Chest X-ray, AP view. Patient: 70 years old, sex M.
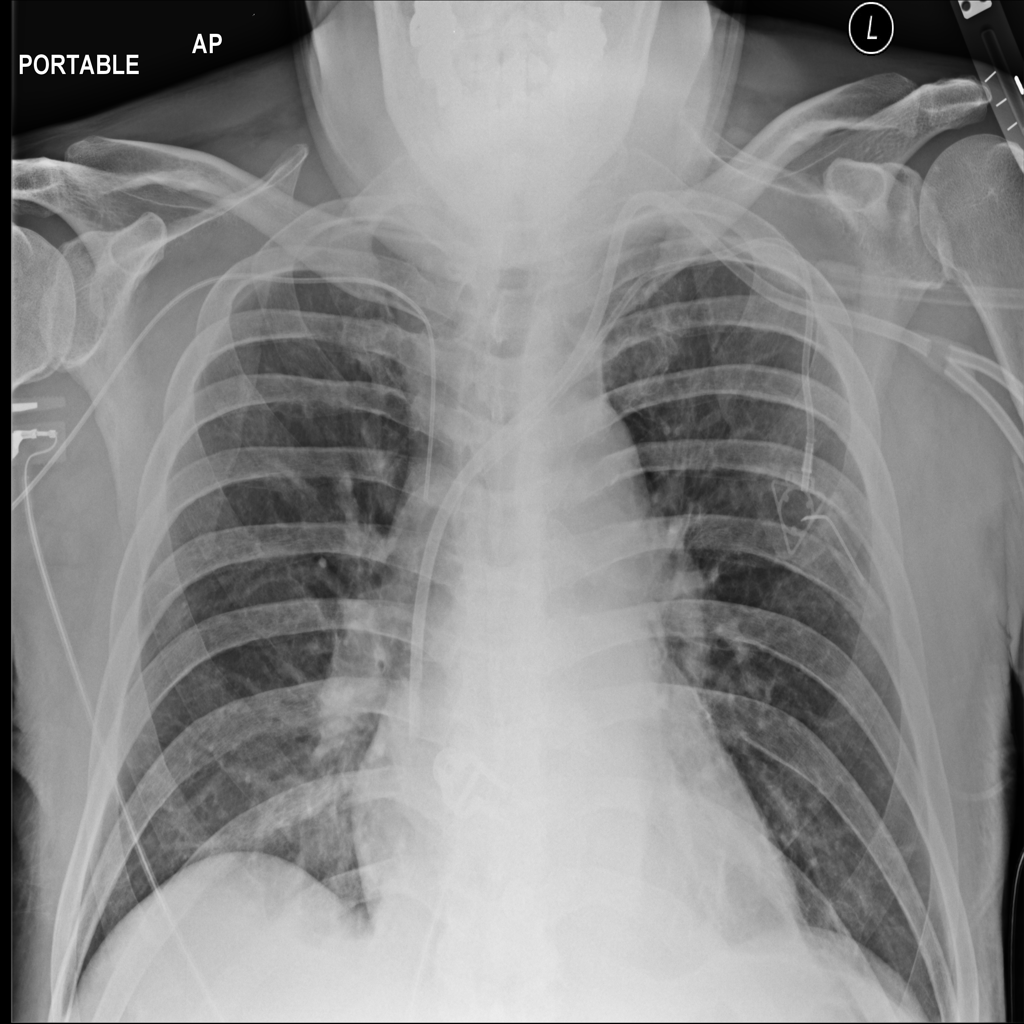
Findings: No Finding